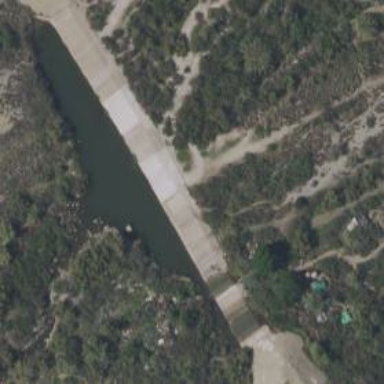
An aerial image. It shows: Check dam along the waterway.